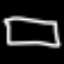
Label: square